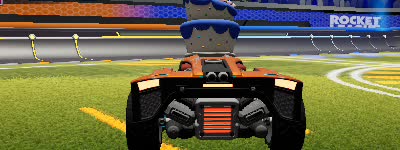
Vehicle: breakout